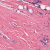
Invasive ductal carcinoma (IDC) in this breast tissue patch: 1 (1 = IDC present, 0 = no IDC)